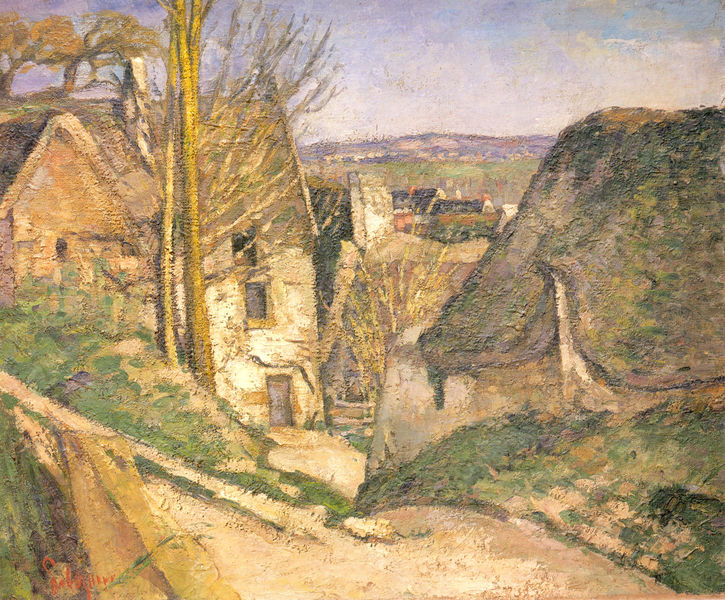
Titel: La maison du pendu, Das Haus des Gehenkten
Künstler: Paul Cézanne
Standort: Paris
Institution: Musée d'Orsay
Schlagwörter: baum, berg, blau, felsen, gemälde, himmel, laub, schatten, weiß, wolken, bäume, cezanne, gelb, grün, impressionismus, landschaft, ocker, sand, stadt, äste, braun, fenster, frankreich, grau, hell, hintergrund, licht, orange, schwarz, strasse, tür, dach, gras, haus, rot, weg, wiese, beige, malerei, stein, signatur, ast, ferne, horizont, häuser, hügel, stamm, wind, zweige, kirche, sonne, land, gold, realismus, kamin, schornstein, naturalismus, pointilismus, abhang, berge, fels, hang, dorf, dächer, giebel, mauer, lila, violett, kahl, bauernhof, herbst, hütten, türe, winter, hügellandschaft, silhouette, impressionistisch, woken, lciht, unterschrift, burg, durchblick, gogh, herbstlandschaft, höhe, landschadt, landstrasse, provence, reeddach, reetdach, scheune, strohdach, talwärts, weiden, heimat, grund, reet, sandig, durf, riesdach, sstrasse, malereilandschaft, mpressionismus